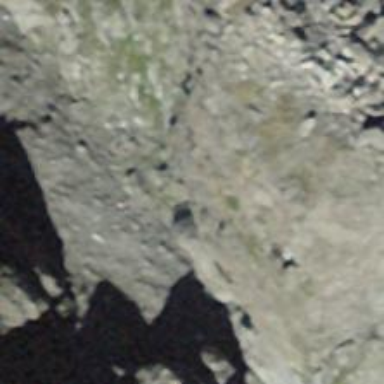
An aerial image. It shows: Cliff in nature.